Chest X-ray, AP view. Patient: 35 years old, sex F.
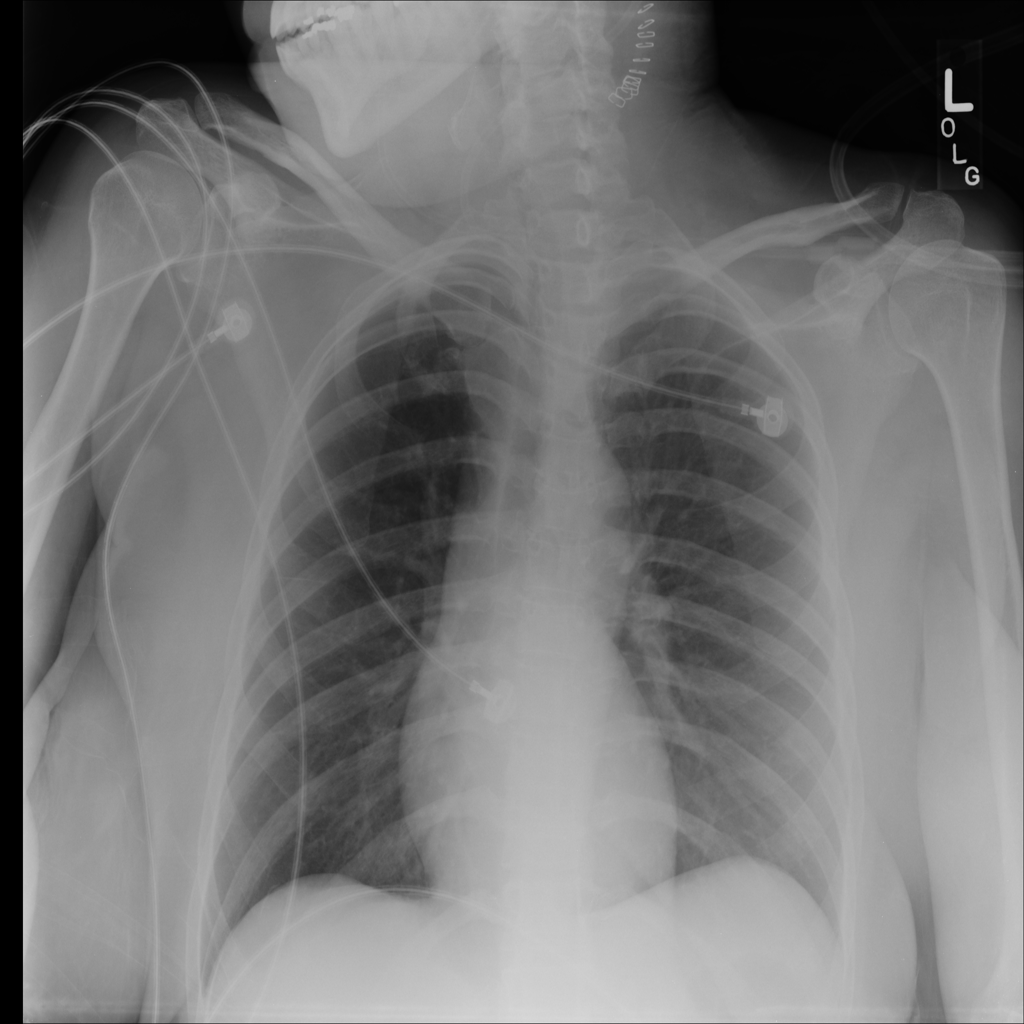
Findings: No Finding